Question: '''
public static string[] GetStringInBetween(string strBegin, string strEnd, string strSource, bool includeBegin, bool includeEnd)
{
string[] result = { "", "" };
int iIndexOfBegin = strSource.IndexOf(strBegin);
if (iIndexOfBegin != -1)
{
// include the Begin string if desired
if (includeBegin)
iIndexOfBegin -= strBegin.Length;
strSource = strSource.Substring(iIndexOfBegin + strBegin.Length);
int iEnd = strSource.IndexOf(strEnd);
if (iEnd != -1)
{
// include the End string if desired
if (includeEnd)
iEnd += strEnd.Length;
result[0] = strSource.Substring(0, iEnd);
// advance beyond this segment
if (iEnd + strEnd.Length < strSource.Length)
result[1] = strSource.Substring(iEnd + strEnd.Length);
}
}
return result;
}
'''
usage:
'''
string[] result = null;
result = HtmlHelper.GetStringInBetween(bits[0], bits[1], tagValuePair.Value, true, true);
'''
i am using dottrace and this method use 33% of my CPU. How can i optimize it. Becouse of it my application crash or i get out of memory. Is it smart that this method is static?
dottrace show 30% usage of cpu on this:
'''
System.String.IndexOf(String, Int32, Int32, StringComparison)
'''

EDIT:
'''
GetStringInBetween(string strBegin, string strEnd, string strSource, bool includeBegin, bool includeEnd)
strBegin = "<td class="m92_t_col2">"
strEnd = "</td>"
strSource = "xxxxxxxx<td class="m92_t_col2">Di. 31.01.12</td>xxxxxxxxxxxxxx
includeBegin = true
includeEnd = true
then i will get result
result[0] = "<td class="m92_t_col2">Di. 31.01.12</td>"
'''
hope this helps what this method do. Try to find string between strBegin and strEnd...
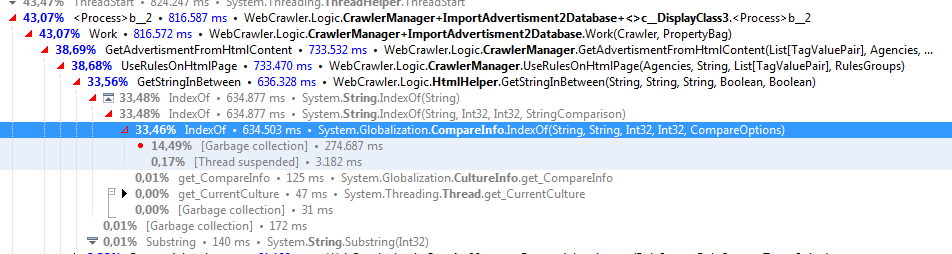
Answer: Copying part of the string (your first SubString call) just to keep searching in it is bad for performance. Instead, keep your original input string but use the overload on IndexOf that takes a start index and then adjust your index calculation for extracting the result accordingly.
Also, knowing that these strings are not localized, you might gain some by using an ordinal comparer in IndexOf.
Something along the lines of
'''
public static string[] GetStringInBetween(string strBegin, string strEnd, string strSource, bool includeBegin, bool includeEnd)
{
string[] result = { "", "" };
int iIndexOfBegin = strSource.IndexOf(strBegin, StringComparison.Ordinal);
if (iIndexOfBegin != -1)
{
int iEnd = strSource.IndexOf(strEnd, iIndexOfBegin, StringComparison.Ordinal);
if (iEnd != -1)
{
result[0] = strSource.Substring(
iIndexOfBegin + (includeBegin ? 0 : strBegin.Length),
iEnd + (includeEnd ? strEnd.Length : 0) - iIndexOfBegin);
// advance beyond this segment
if (iEnd + strEnd.Length < strSource.Length)
result[1] = strSource.Substring(iEnd + strEnd.Length);
}
}
return result;
}
'''